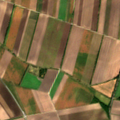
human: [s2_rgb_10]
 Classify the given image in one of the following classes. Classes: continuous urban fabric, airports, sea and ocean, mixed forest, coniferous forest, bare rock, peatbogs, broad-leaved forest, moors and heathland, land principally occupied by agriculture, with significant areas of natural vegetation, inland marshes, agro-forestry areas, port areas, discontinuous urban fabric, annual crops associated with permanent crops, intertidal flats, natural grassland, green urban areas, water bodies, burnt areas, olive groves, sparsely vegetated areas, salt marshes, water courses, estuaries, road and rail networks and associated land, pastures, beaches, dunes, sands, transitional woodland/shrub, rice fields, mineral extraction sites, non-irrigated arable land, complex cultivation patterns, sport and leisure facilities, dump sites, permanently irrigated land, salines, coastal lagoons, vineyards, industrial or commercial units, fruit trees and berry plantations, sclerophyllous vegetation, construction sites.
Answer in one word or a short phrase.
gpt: non-irrigated arable land